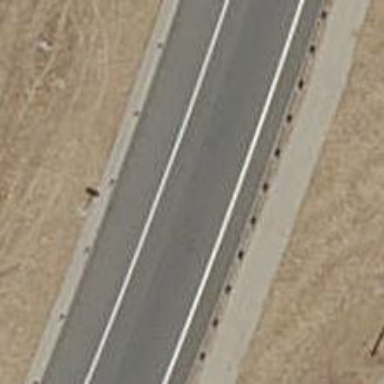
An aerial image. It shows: Motorway link.